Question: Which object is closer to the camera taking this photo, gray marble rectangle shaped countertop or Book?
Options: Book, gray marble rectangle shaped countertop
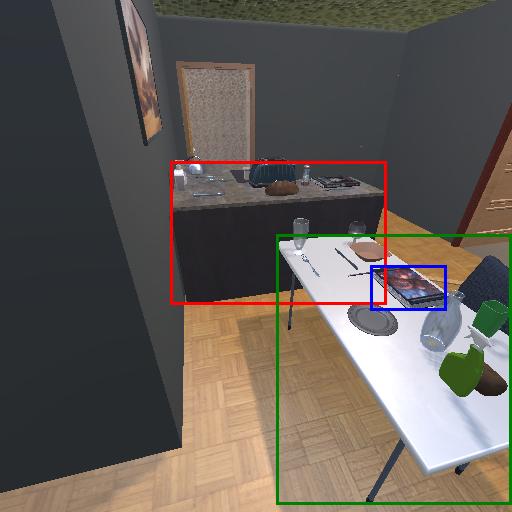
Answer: Book